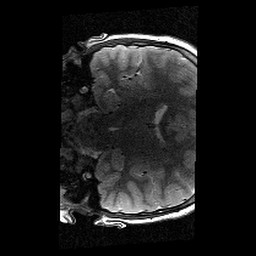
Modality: T2w
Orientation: coronal
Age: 9
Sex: male
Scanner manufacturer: siemens
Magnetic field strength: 3 T
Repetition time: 9.23 s
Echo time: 0.067 s